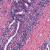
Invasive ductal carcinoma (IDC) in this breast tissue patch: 0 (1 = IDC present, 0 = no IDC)